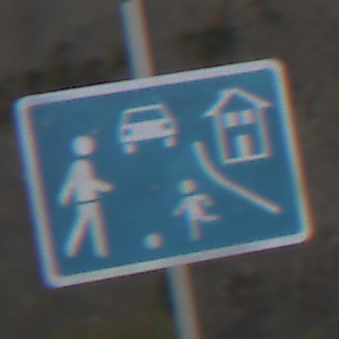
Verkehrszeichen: BeginnVerkehrsberuhigterBereich
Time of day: MorningAfternoon
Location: Outdoor (Suburban)
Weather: PartlyCloudy
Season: NotSpecified
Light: Natural